Question: I have a UITableView with UITextFields in cells, and in Sections.
I also have a toolbar with "Next" and "Previous" buttons.
The TextFields don't have the same distance between them.
I would like to know what is the best approach to take in order to navigate between them.
Possibly using becomeFirstResponder?
i.e:

represent the UITextFields which are subviews of a view.
represent the UITextFields which are subviews of a cell.
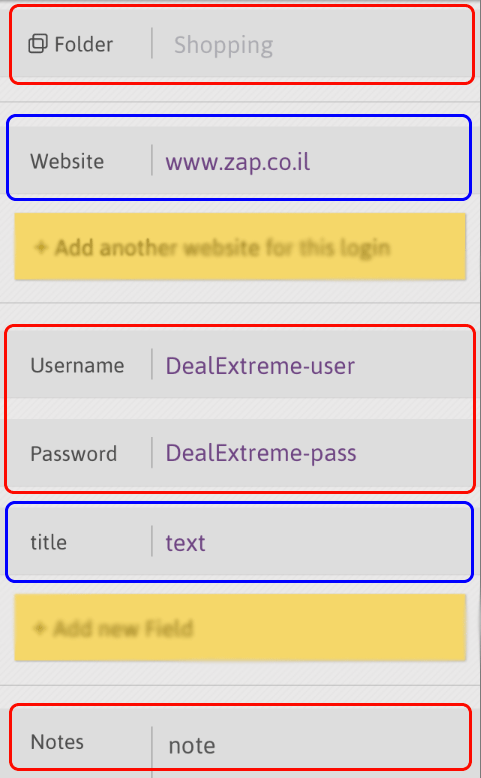
Answer: I had meet the same question in my project a few months ago. You could have a try by my solution:
when your Next/Previous button clicked, let tableView select the right indexPath you want(Pay attention to the first cell, last cell and the cell between sections; disable/enable button if need).
'''
[self.tableView selectRowAtIndexPath: rightIndexPath.row inSection:rightIndexPath.section] animated:YES scrollPosition:UITableViewScrollPositionBottom];
'''
override two methods in cell.m
'''
- (void)setSelected:(BOOL)selected {
[super setSelected:selected];
if (selected) {
[self.textField becomeFirstResponder];
}
}
- (void)setSelected:(BOOL)selected animated:(BOOL)animated {
[super setSelected:selected animated:animated];
if (selected) {
[self.textField becomeFirstResponder];
}
}
'''
PS: In my project, the next/pre buttons are set in textField's inputAccessoryView. So i pass the click action from cell to viewController by my custom delegate.